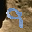
Label: 9